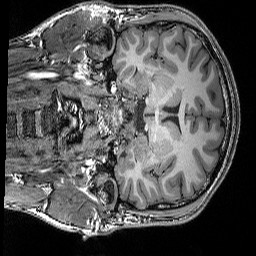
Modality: T1w
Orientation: coronal
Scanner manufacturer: siemens
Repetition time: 2.25 s
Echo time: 0.00418 s